Question: I develop website that must play music. But tomcat does not see mp3 file that I want to listen.
Here is part of my
'''
<?xml version="1.0" encoding="UTF-8" ?>
<!DOCTYPE html PUBLIC "-//W3C//DTD XHTML 1.0 Transitional//EN" "http://www.w3.org/TR/xhtml1/DTD/xhtml1-transitional.dtd">
<html xmlns="http://www.w3.org/1999/xhtml"
xmlns:h="http://java.sun.com/jsf/html"
xmlns:f="http://java.sun.com/jsf/core"
xmlns:c="http://java.sun.com/jsp/jstl/core"
xmlns:p="http://primefaces.org/ui"
xmlns:ui="http://java.sun.com/jsf/facelets">
<f:view contentType="text/html">
<h:head>
<title><ui:insert name="title" /></title>
</h:head>
<h:body styleClass="defaultStyle" id="body">
<audio id="customAudio" preload='none'>
<source src='templates/KnifeParty.mp3' type='audio/mpeg' />
</audio>
</h:body>
</f:view>
</html>
'''
When I press button I get next error message
'/WEB-INF/templates/KnifeParty.xhtml Not Found in ExternalContext as a Resource'
My folder structure:

Also I have which work perfectly. But this file (NewFile1.xhtml) I opened in firefox not on Tomcat Server
'''
<?xml version="1.0" encoding="UTF-8" ?>
<!DOCTYPE html PUBLIC "-//W3C//DTD XHTML 1.0 Transitional//EN" "http://www.w3.org/TR/xhtml1/DTD/xhtml1-transitional.dtd">
<html xmlns="http://www.w3.org/1999/xhtml">
<head>
<meta http-equiv="Content-Type" content="text/html; charset=UTF-8" />
<title>Xhtml work</title>
</head>
<body>
<audio id="yourAudio" preload='none'> <source
src='templates/KnifeParty.mp3' type='audio/mpeg' /> </audio>
<a href="#" id="audioControl">play!</a>
<script type="text/javascript">
var yourAudio = document.getElementById('yourAudio'), ctrl = document
.getElementById('audioControl');
ctrl.onclick = function() {
// Update the Button
var pause = ctrl.innerHTML === 'pause!';
ctrl.innerHTML = pause ? 'play!' : 'pause!';
// Update the Audio
var method = pause ? 'pause' : 'play';
yourAudio[method]();
// Prevent Default Action
return false;
};
</script>
</body>
</html>
'''
In the web I saw similar problem (<URL> and there people said
I wrote diffrent path to 'KnifeParty.mp3' file and changed his location, but this did not help.
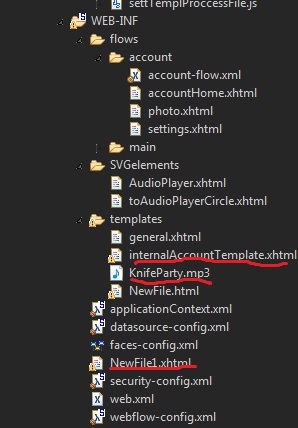
Answer: Resources in '/WEB-INF' are not publicly accessible. You need to put publicly accessible resources outside '/WEB-INF'. The '/WEB-INF' should only be used for configuration files, template files, include files, tag files, etc which are supposed to be publicly accessible at all.
Once you've moved it into the parent folder of '/WEB-INF' like so,
'''
WebContent
|-- META-INF
|-- WEB-INF
'-- some.mp3
'''
Then you can reference it as below:
'''
<audio ...>
<source src="#{request.contextPath}/some.mp3" type="audio/mpeg" />
</audio>
'''
You can also make use of JSF resource management facility by placing it in JSF dedicated '/resources' folder (which you should already have for JS/CSS/image files) like so,
'''
WebContent
|-- META-INF
|-- WEB-INF
'-- resources
'-- audio
'-- some.mp3
'''
Then you can reference it using '#{resource}' map in EL as below:
'''
<audio ...>
<source src="#{resource['audio/some.mp3']}" type="audio/mpeg" />
</audio>
'''
### See also:
- <URL>